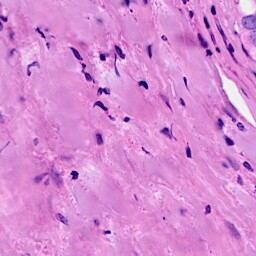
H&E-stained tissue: Breast